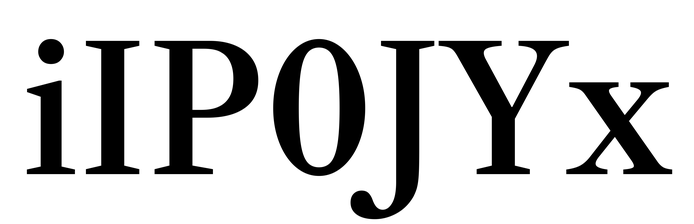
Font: LibreCaslonText_Medium